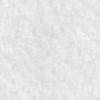
Label: no_change